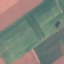
Land use / land cover class: AnnualCrop